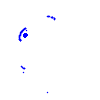
Particle: electron